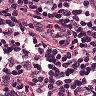
Metastatic tissue present: no